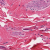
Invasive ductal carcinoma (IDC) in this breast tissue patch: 0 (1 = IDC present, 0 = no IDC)